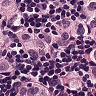
Metastatic tissue present: yes